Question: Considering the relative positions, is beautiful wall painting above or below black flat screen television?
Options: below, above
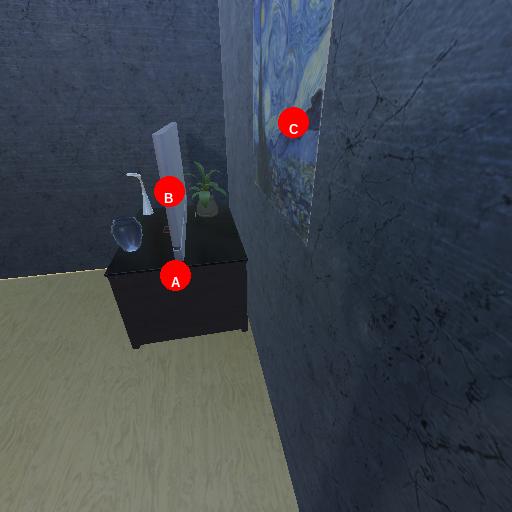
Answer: below